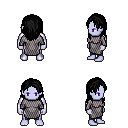
a pixel art fantasy rpg character, male body template, dark elf, purple skin, chain mail, magenta pants, black long hairstyle, four views (front, back, left, right), 2x2 character sprite sheet, small pixel art, hard edges, no anti-aliasing